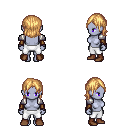
a pixel art fantasy rpg character, female body template, dark elf, purple skin, steel arm armor, white pants, light blonde long bangs hairstyle, cloth bracers, brown shoes, four views (front, back, left, right), 2x2 character sprite sheet, small pixel art, hard edges, no anti-aliasing